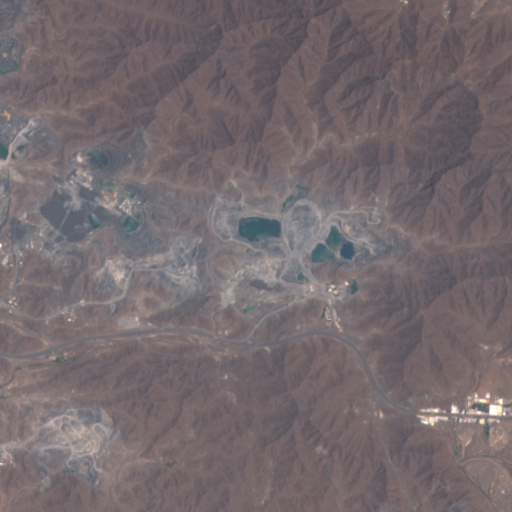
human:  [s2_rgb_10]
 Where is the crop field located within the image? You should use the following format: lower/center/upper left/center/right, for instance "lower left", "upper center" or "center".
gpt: The crop field is located in the lower left of the image.
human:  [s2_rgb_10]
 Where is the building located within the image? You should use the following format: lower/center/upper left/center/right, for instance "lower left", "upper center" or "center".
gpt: There is no building in the image.